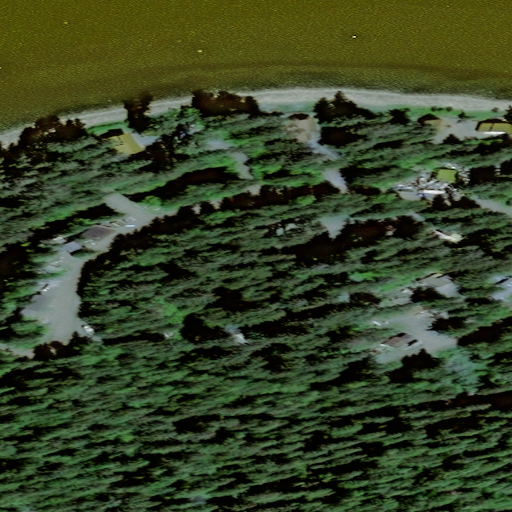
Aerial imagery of point in Alaska named Blood Point containing only unknown